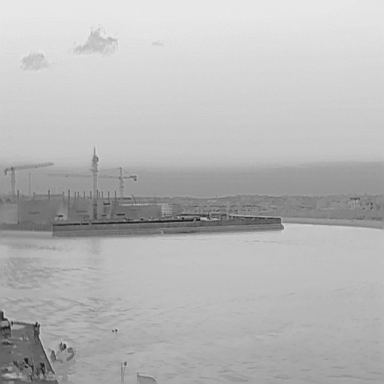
There is a bulk_carrier in the infrared image.